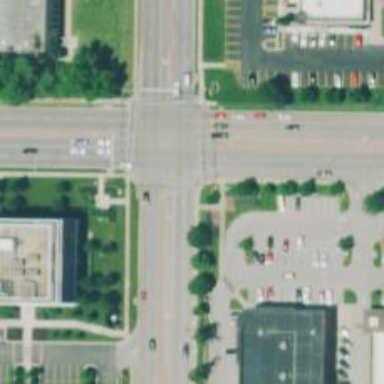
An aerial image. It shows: Solid stop line on the road.